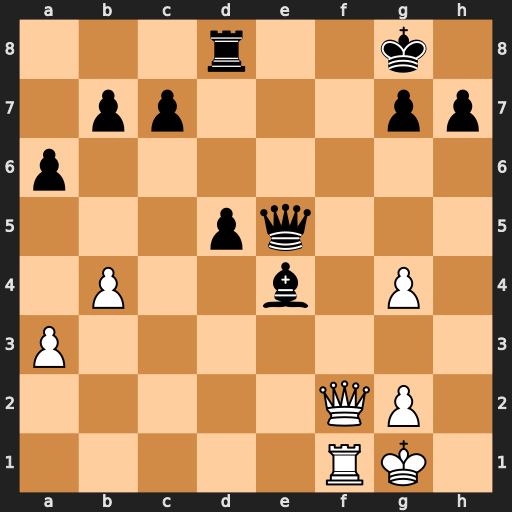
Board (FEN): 3r2k1/1pp3pp/p7/3pq3/1P2b1P1/P7/5QP1/5RK1
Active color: w
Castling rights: -
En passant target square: -
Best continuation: Qf7+ Kh8 Qf8+ Rxf8 Rxf8#